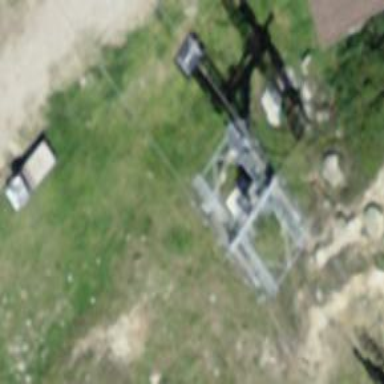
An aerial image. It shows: Pylon for aerialway.